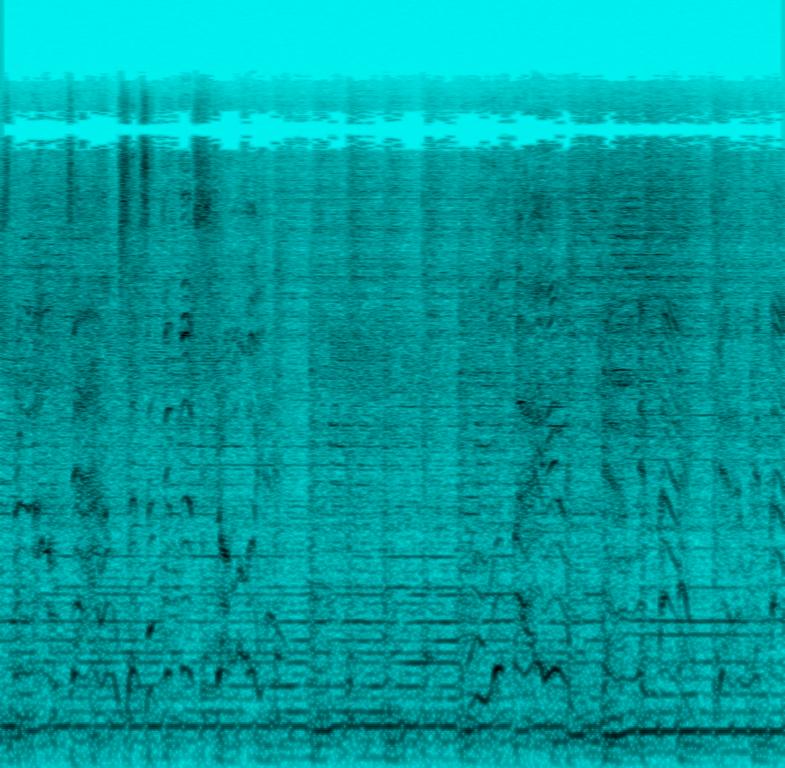
A male vocalist sings this energetic Rock song. The tempo is fast with intense drumming, vigorous electric guitar, funky bass and keyboard harmony. The song is a vibrant, enthusiastic, youthful, animated, spirited, buoyant and electrifying Heavy Metal/Rock. There are sounds of people cheering, clapping and singing along, indicating that this is a live performance.